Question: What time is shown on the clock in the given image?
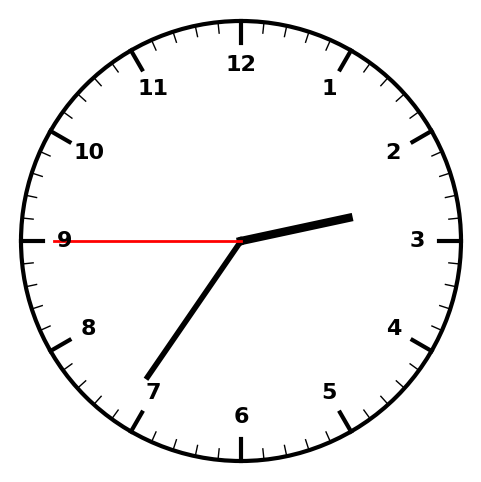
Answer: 02:35:45